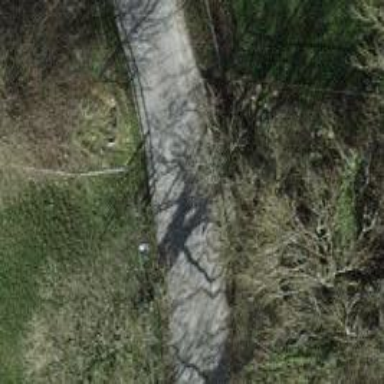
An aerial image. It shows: Unclassified road on bridge.